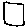
Label: square